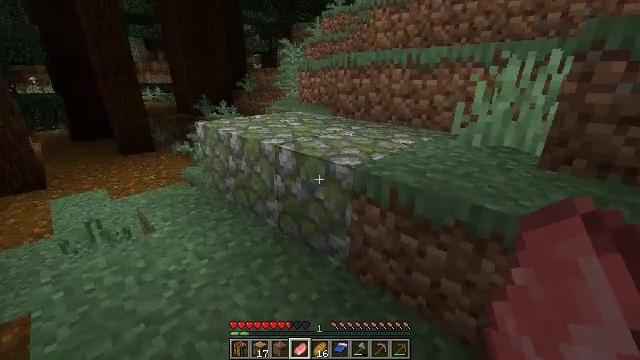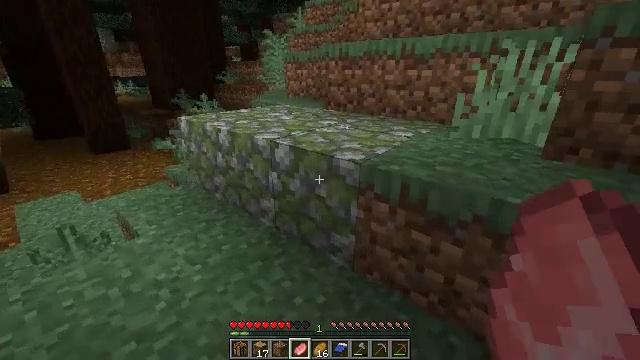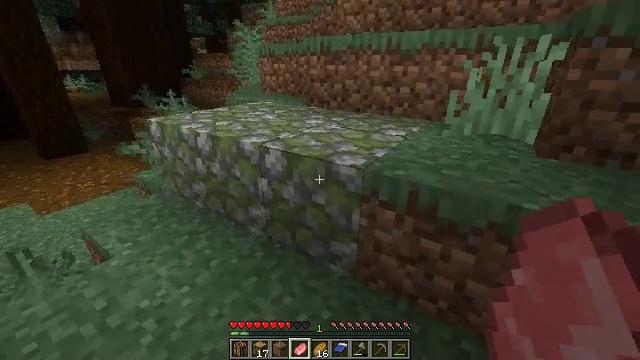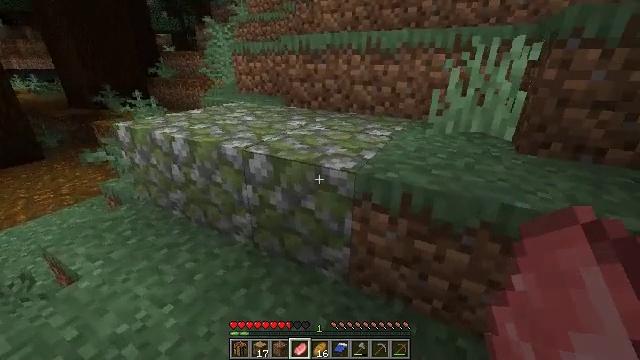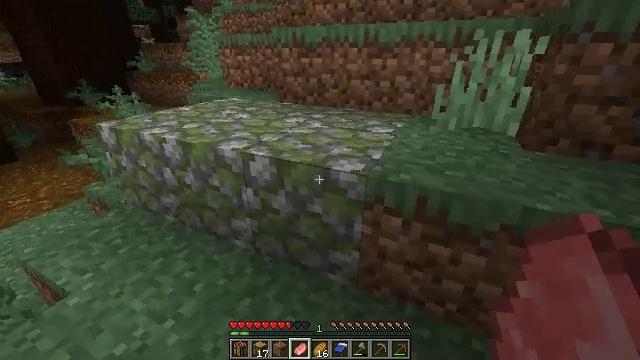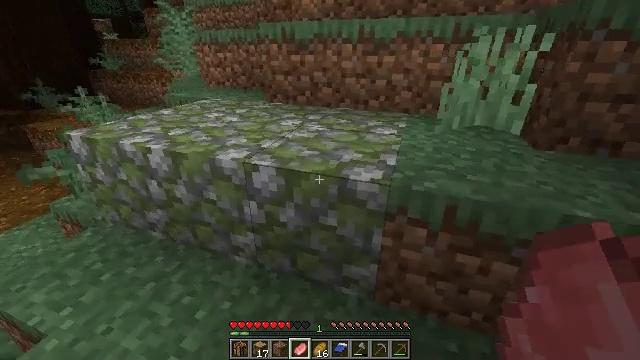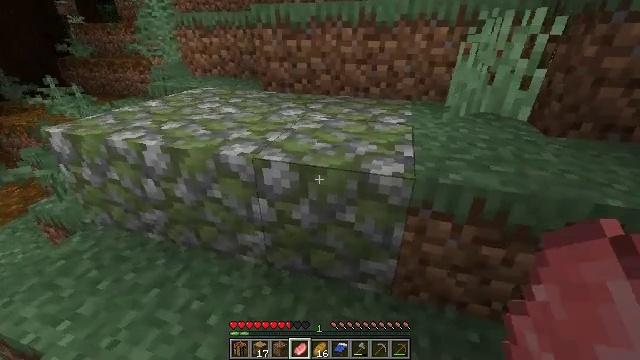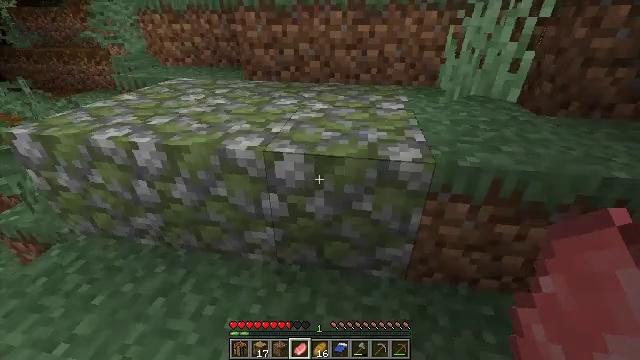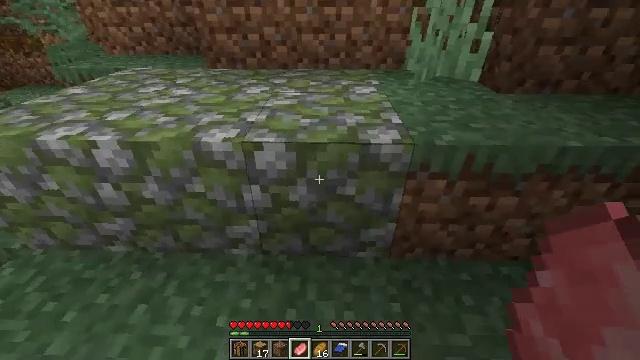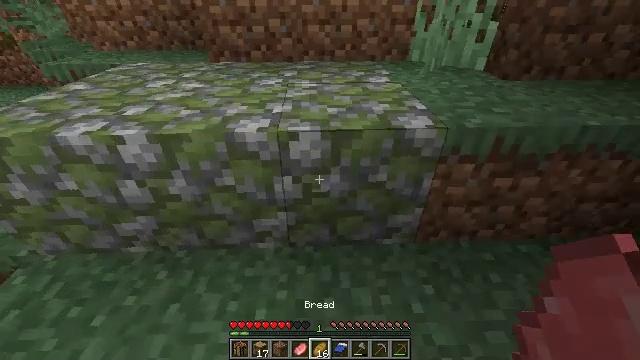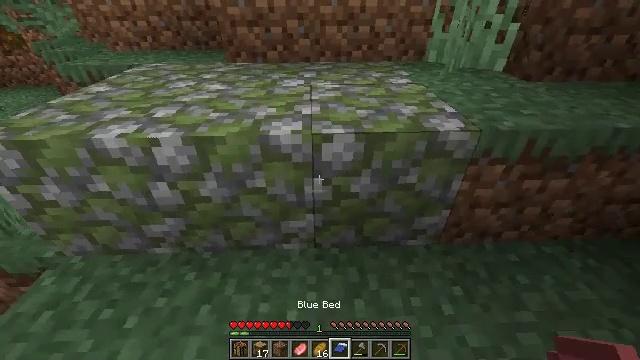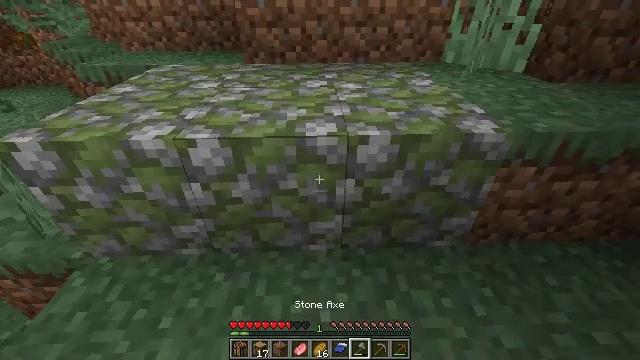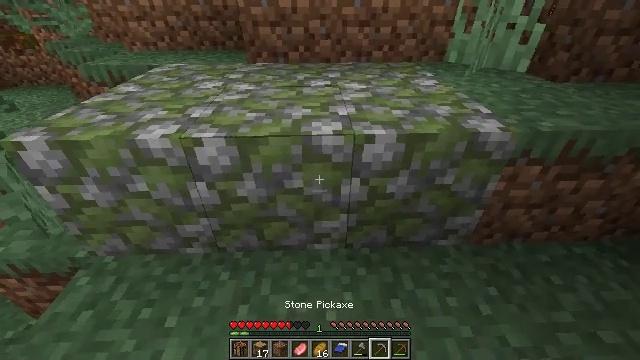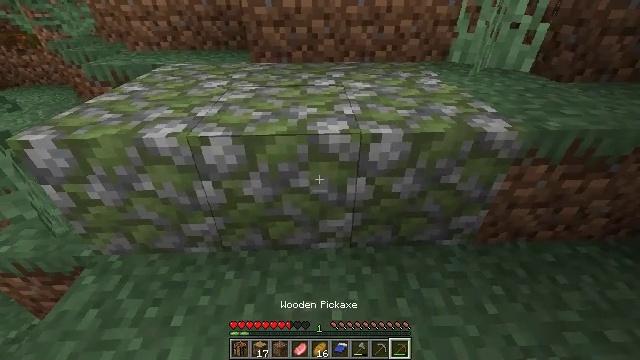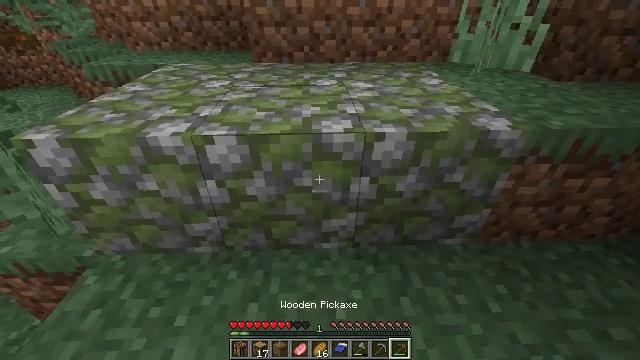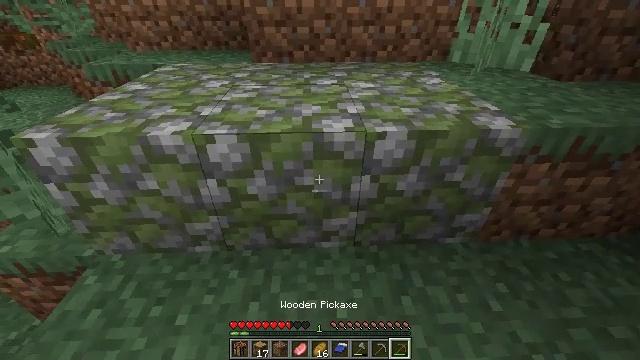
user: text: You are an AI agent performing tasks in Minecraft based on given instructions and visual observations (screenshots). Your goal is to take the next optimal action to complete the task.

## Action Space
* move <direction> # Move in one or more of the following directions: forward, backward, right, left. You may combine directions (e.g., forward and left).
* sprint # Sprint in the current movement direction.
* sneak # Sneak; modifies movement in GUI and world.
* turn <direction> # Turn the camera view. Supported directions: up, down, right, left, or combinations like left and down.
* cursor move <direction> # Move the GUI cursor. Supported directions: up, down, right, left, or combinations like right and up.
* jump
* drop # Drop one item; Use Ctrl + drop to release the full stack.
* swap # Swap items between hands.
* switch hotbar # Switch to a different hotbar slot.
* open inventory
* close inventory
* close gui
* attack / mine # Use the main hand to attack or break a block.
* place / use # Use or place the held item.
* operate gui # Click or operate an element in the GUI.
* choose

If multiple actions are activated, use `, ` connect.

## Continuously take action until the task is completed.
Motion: motion action
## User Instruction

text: Harvest mossy cobblestone for building.
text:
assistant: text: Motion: move forward and move left, turn right and down
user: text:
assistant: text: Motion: move forward and move left, turn right and down
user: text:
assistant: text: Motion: move forward and move left, turn right
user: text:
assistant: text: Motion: move forward and move left, turn right and down
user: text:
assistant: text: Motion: move forward and move left, turn right
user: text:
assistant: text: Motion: move left, turn right and down
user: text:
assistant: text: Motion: move left, turn right and down
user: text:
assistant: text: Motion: move left, turn right and down
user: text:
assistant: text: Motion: move left, turn right
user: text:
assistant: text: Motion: move left
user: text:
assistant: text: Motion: no_op
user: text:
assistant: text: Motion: no_op
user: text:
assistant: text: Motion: no_op
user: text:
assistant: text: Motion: no_op
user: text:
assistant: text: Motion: no_op
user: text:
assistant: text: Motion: no_op
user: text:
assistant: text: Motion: no_op
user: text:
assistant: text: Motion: no_op
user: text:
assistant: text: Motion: no_op
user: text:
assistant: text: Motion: no_op
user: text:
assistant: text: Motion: no_op
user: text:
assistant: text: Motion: no_op
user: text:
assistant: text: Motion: no_op
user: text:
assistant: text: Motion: no_op
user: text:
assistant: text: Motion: no_op
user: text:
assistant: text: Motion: no_op
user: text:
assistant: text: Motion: no_op
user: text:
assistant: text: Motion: no_op
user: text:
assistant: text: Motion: no_op
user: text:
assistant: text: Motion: no_op